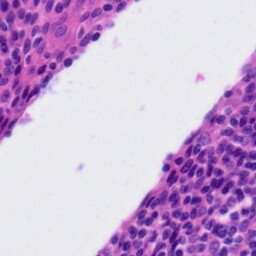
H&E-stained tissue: Tonsil